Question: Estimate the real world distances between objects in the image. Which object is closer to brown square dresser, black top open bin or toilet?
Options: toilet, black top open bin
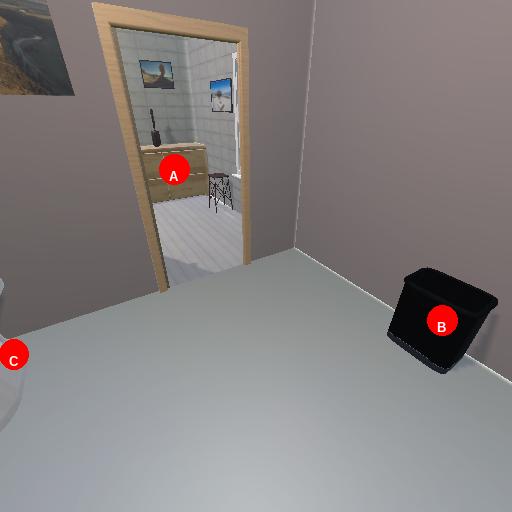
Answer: toilet